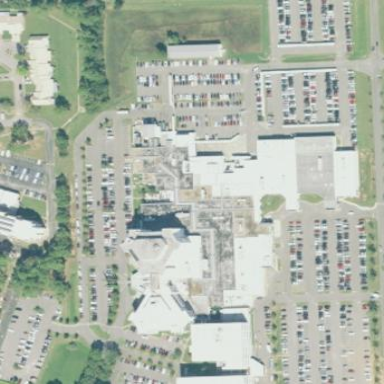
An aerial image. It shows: Hospital providing healthcare services.